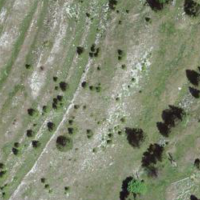
EUNIS habitat code: 24
Species observed at this site:
Campanula thyrsoides